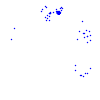
Particle: proton